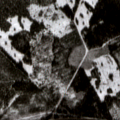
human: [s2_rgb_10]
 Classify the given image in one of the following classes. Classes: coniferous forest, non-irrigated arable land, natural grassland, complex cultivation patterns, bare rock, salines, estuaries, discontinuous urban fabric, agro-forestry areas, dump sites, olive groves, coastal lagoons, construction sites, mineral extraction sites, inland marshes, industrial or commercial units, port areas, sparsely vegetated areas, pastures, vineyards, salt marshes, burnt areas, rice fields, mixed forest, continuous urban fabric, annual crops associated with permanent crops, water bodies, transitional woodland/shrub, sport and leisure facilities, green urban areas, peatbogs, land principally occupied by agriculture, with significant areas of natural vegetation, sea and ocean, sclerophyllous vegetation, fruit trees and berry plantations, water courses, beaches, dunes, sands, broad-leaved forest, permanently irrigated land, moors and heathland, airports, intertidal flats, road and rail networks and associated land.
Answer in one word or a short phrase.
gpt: coniferous forest, mixed forest, transitional woodland/shrub